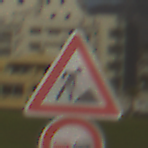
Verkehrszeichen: Arbeitsstelle
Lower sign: Ueberholverbot
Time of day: MorningAfternoon
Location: Outdoor (Suburban)
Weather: PartlyCloudy
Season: NotSpecified
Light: Natural